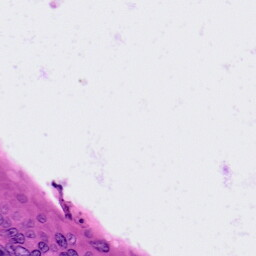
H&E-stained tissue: Colon